七年级 · 画法几何学
如图, 将一张长方形纸片 $A B C D$ 沿 $E F$ 折叠, 使顶点 $C, D$ 分别落在点 $C^{\prime}, D^{\prime}$ 处, $C^{\prime} E$ 交 $A F$ 于点
$G ，$ 若 $\angle B E C^{\prime}=45^{\circ} ，$ 则 $\angle G F E=$ \$ \qquad \$

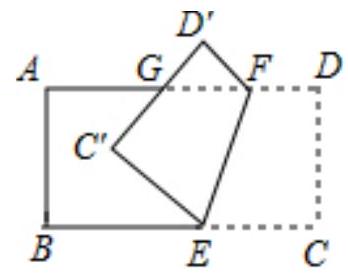
答案: $67.5^{\circ}$
解析: 由折叠可知: $\angle C E F=\angle C^{\prime} E F$,

$\because \angle B E C^{\prime}=45^{\circ}$,

$\therefore \angle C E F=\angle C^{\prime} E F=\frac{1}{2}\left(180^{\circ}-45^{\circ}\right)=67.5^{\circ}$,
$\because$ 长方形纸片 $A B C D$,

$\therefore A D / / B C$,

$\therefore \angle G F E=\angle C E F=67.5^{\circ}$.

故答案为: $67.5^{\circ}$.